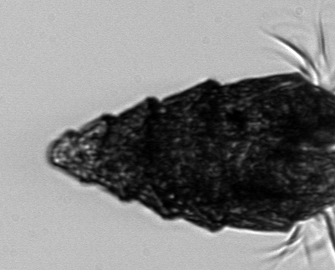
Label: Laboea_strobila